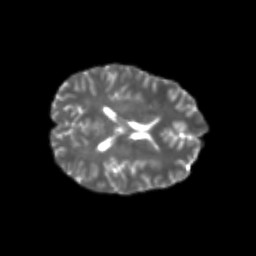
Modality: T2w
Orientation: axial
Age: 23
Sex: female
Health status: healthy
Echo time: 0.074 s